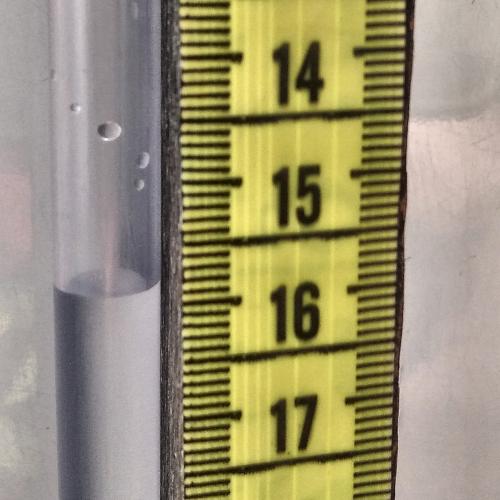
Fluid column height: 15.8 cm